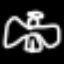
Label: angel